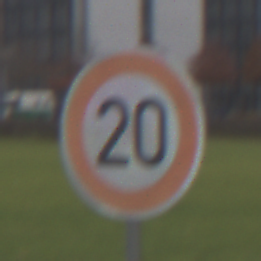
Verkehrszeichen: Geschwindigkeit20
Umgebung: Outdoor, Suburban
Tageszeit: Midday
Wetter: Overcast
Licht: Natural
Jahreszeit: NotSpecified
Kontrast: LowContrast